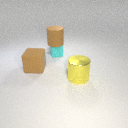
large yellow metal cylinder in front of small cyan rubber cube